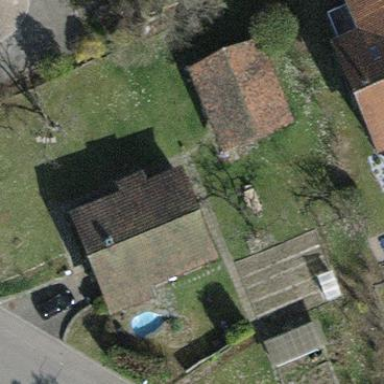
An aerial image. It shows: Detached building.